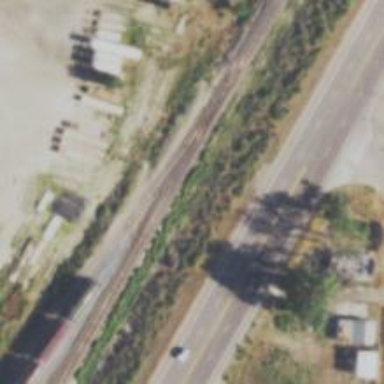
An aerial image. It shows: Railway spur service.